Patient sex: F
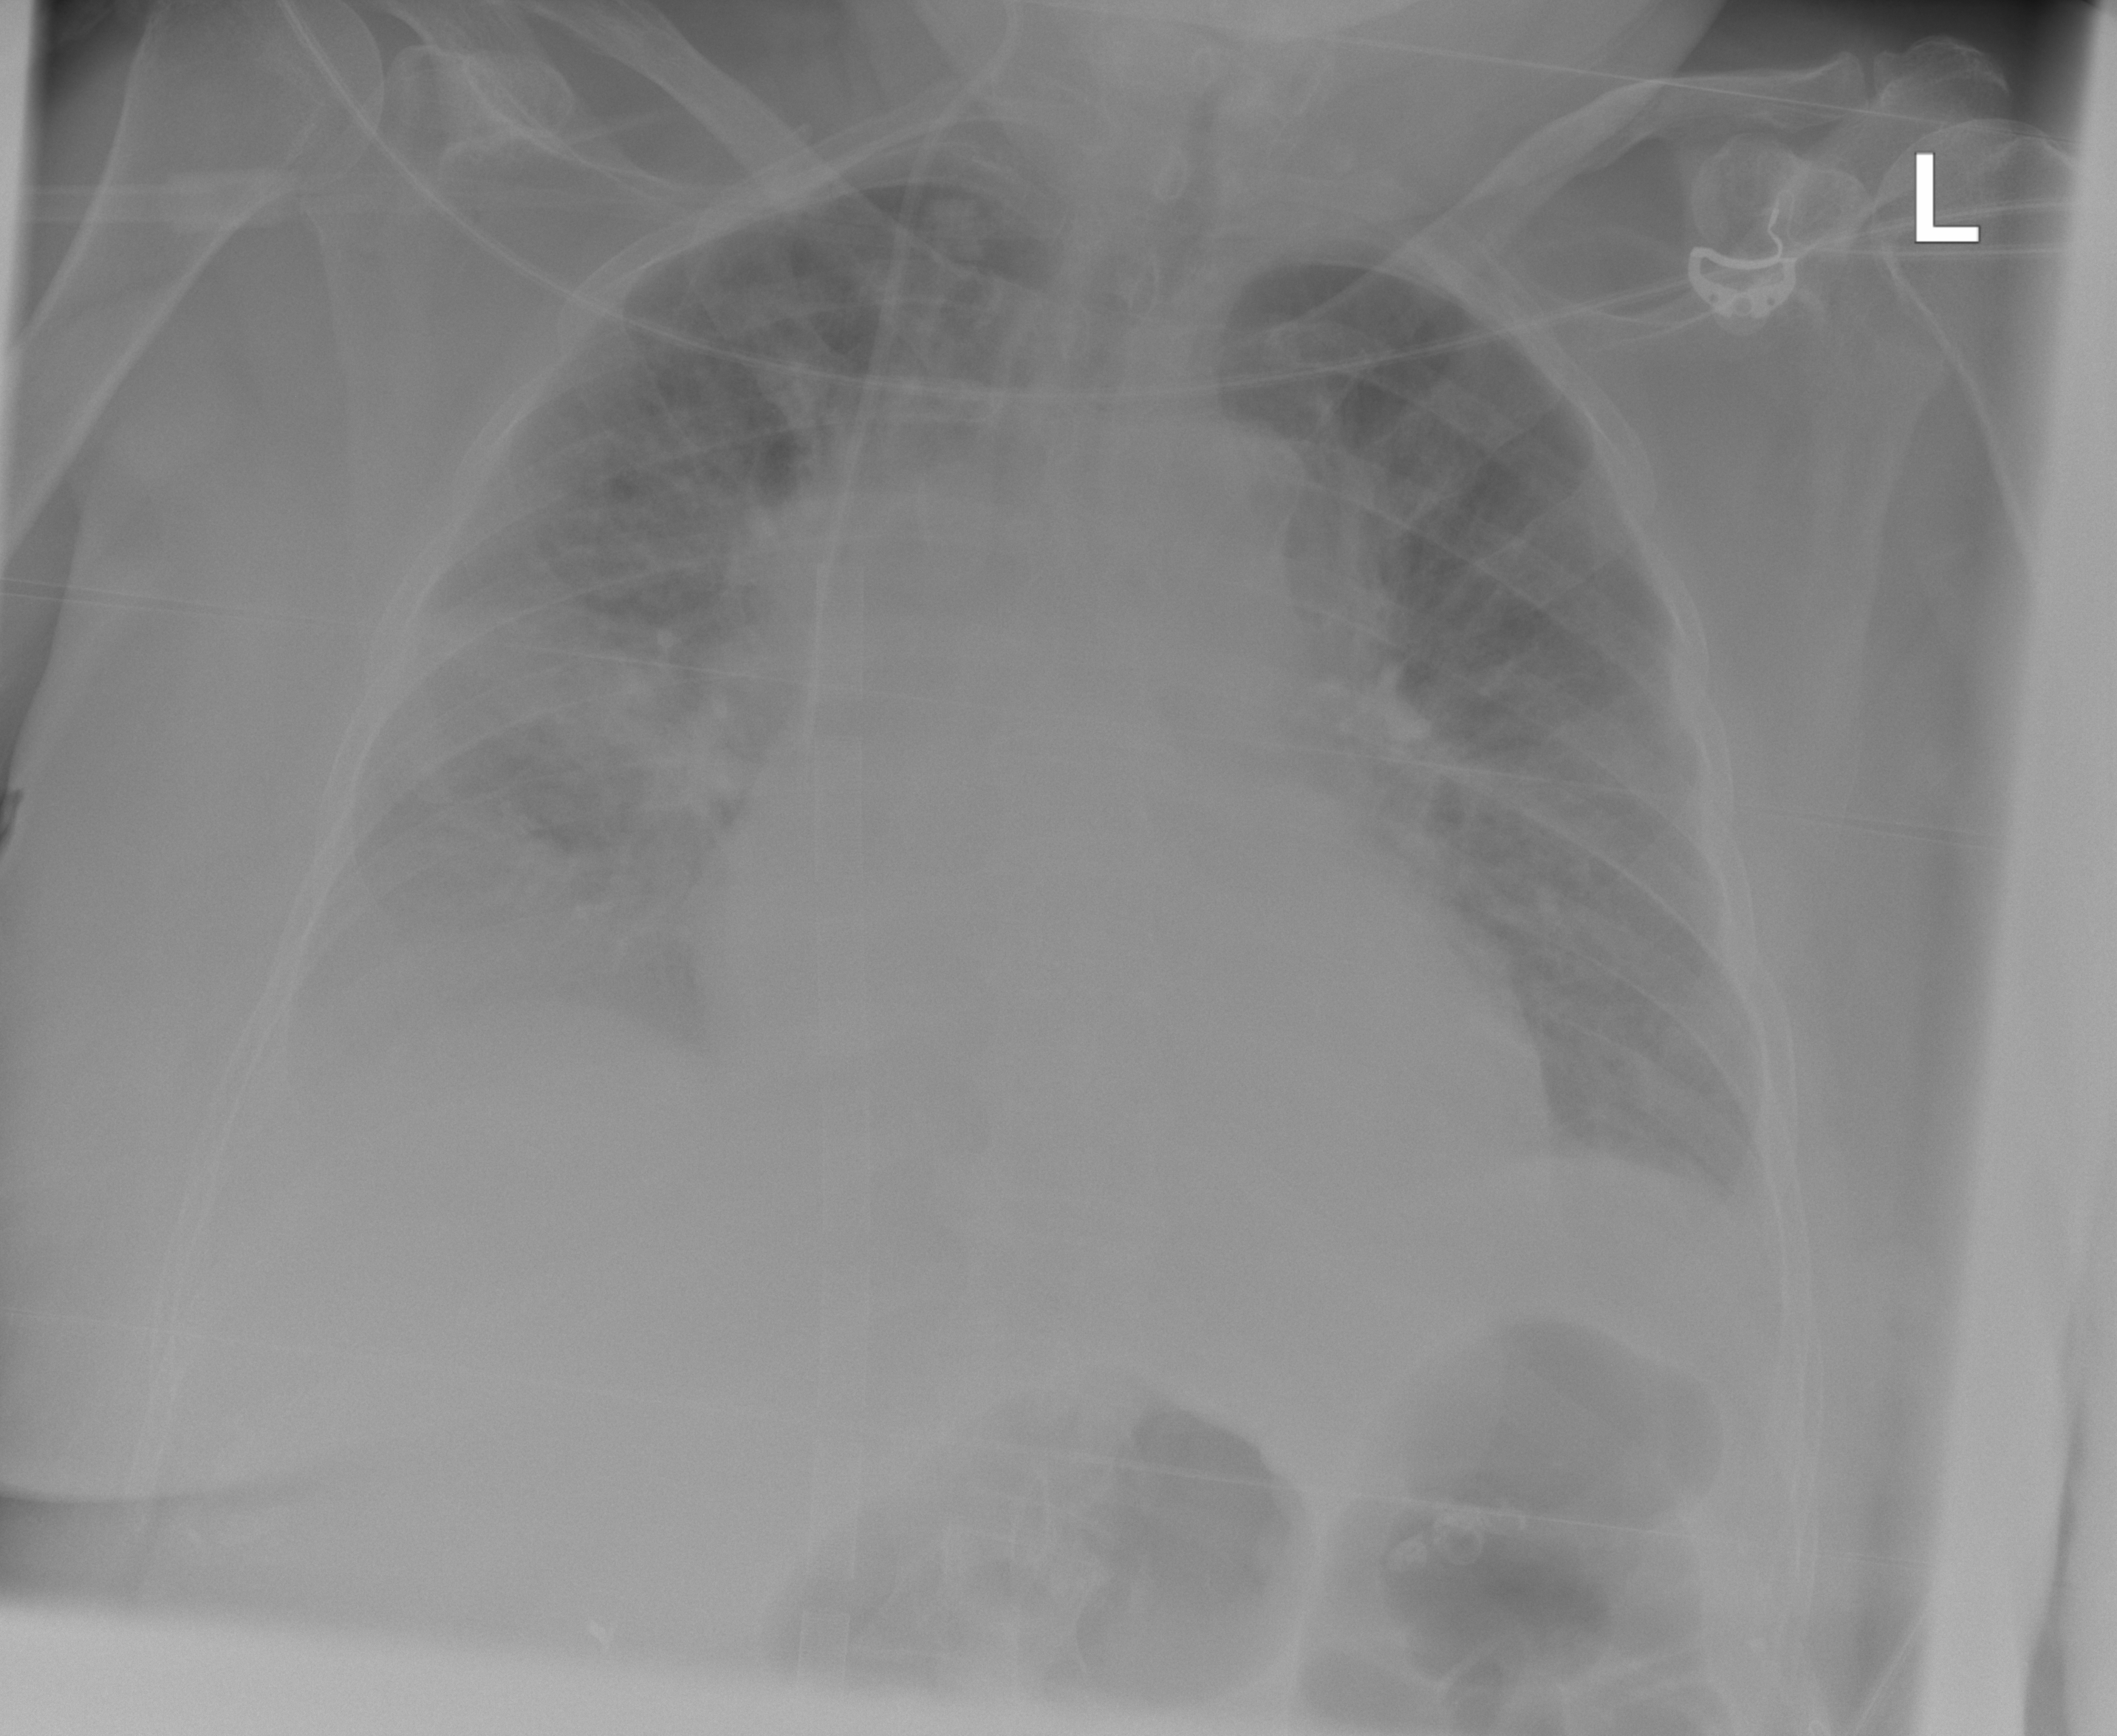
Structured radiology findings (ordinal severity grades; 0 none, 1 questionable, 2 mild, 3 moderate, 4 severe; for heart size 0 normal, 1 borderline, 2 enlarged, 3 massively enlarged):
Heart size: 2
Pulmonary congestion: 3
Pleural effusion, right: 2
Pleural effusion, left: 0
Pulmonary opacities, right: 2
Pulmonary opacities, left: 0
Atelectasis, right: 2
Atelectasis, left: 2